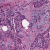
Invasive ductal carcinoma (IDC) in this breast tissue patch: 1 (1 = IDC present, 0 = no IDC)